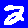
Digit: 2